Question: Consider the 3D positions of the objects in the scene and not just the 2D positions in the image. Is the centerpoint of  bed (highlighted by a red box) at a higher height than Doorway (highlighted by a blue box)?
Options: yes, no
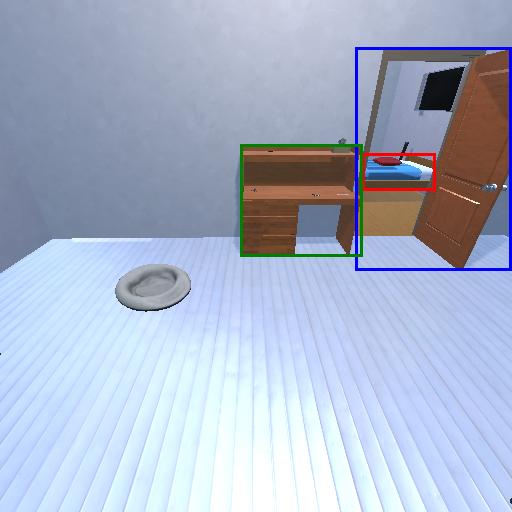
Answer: yes